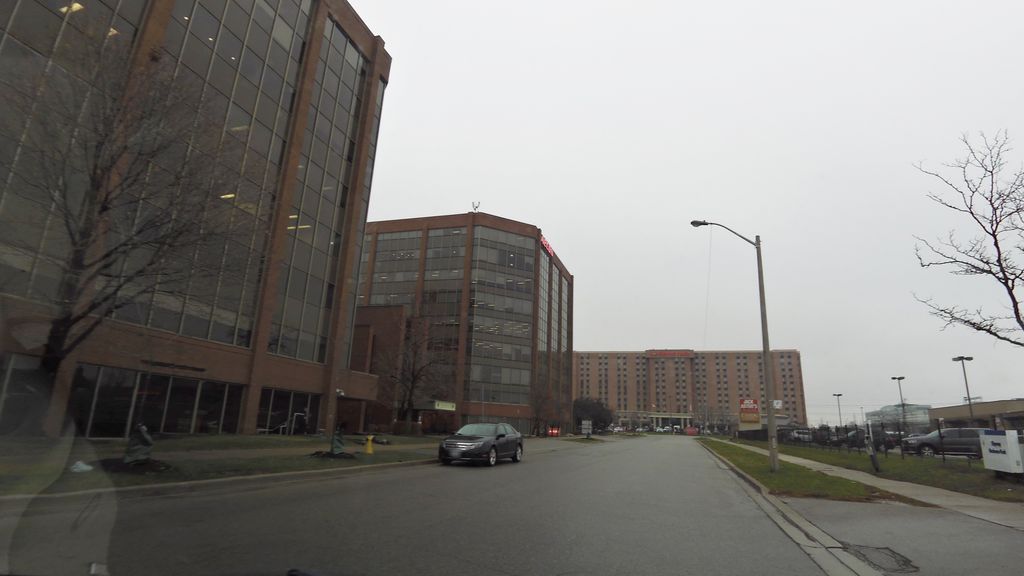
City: toronto